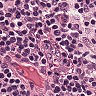
Metastatic tissue present: no